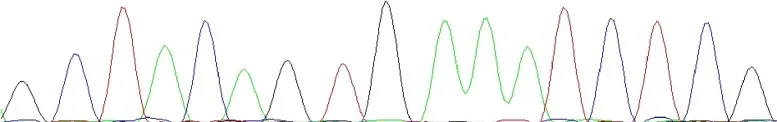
Electropherogram obtained from direct Sanger sequencing shows BRAF wild-type and absence of mutations.
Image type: chart (chart)